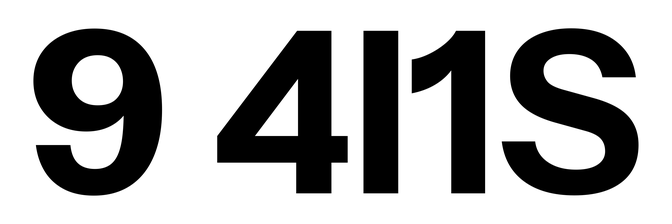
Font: InstrumentSans_Bold